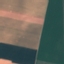
Land use / land cover class: AnnualCrop